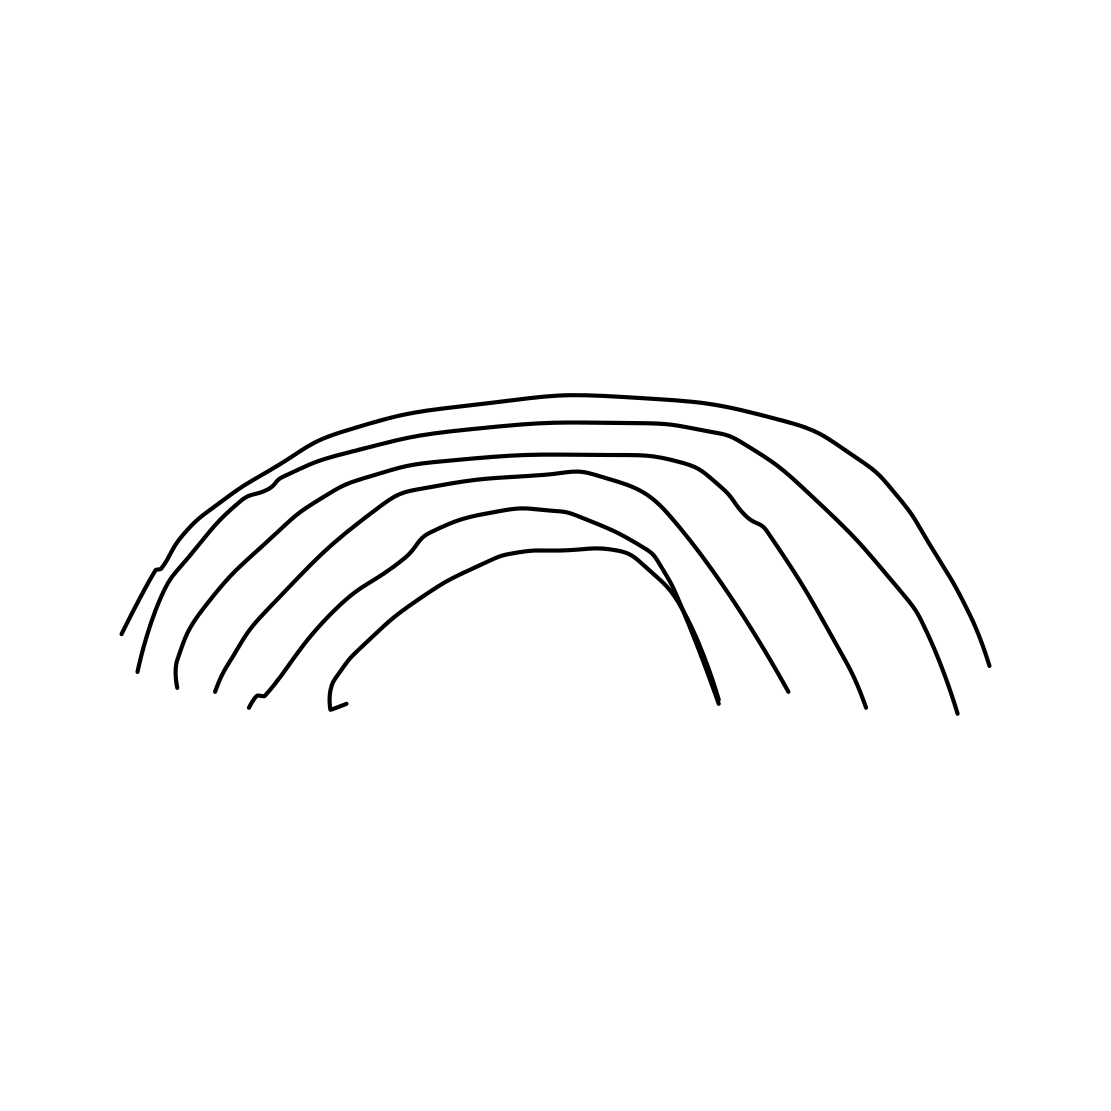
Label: rainbow